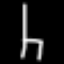
Label: chair